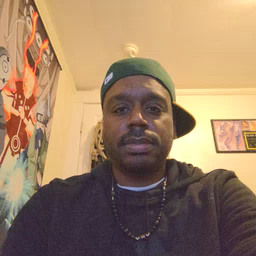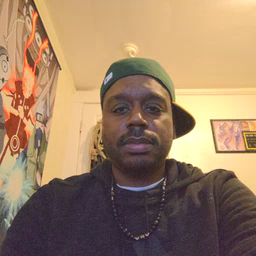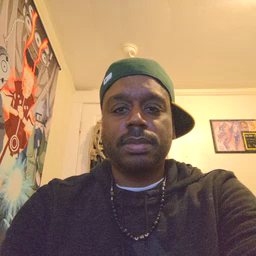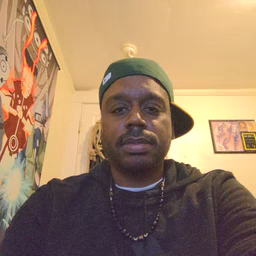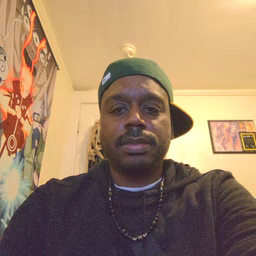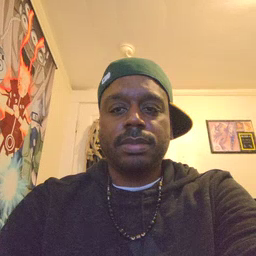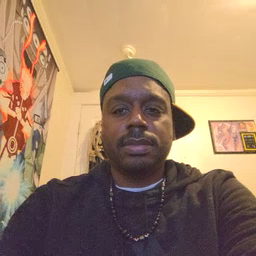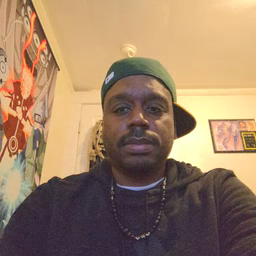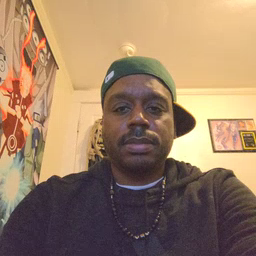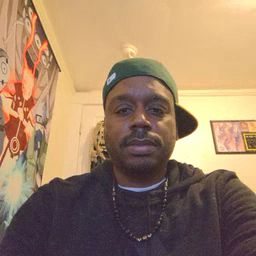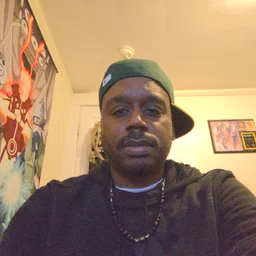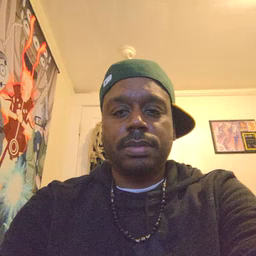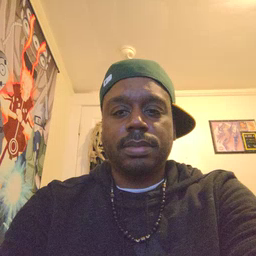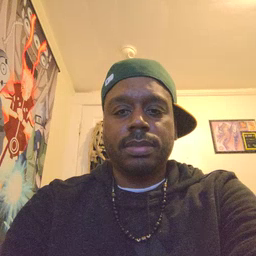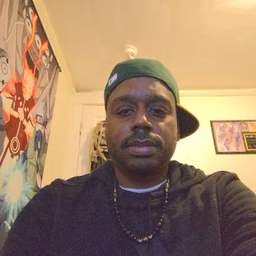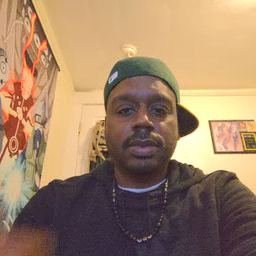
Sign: penny